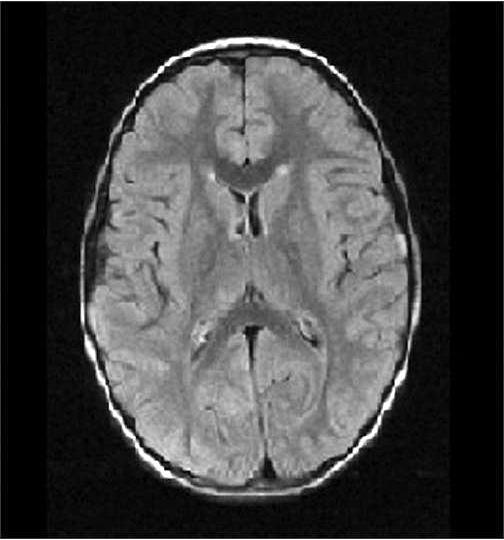
Label: notumor